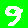
Digit: 9